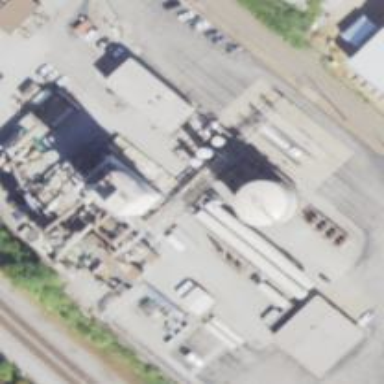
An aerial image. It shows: Industrial area dedicated to air separation.